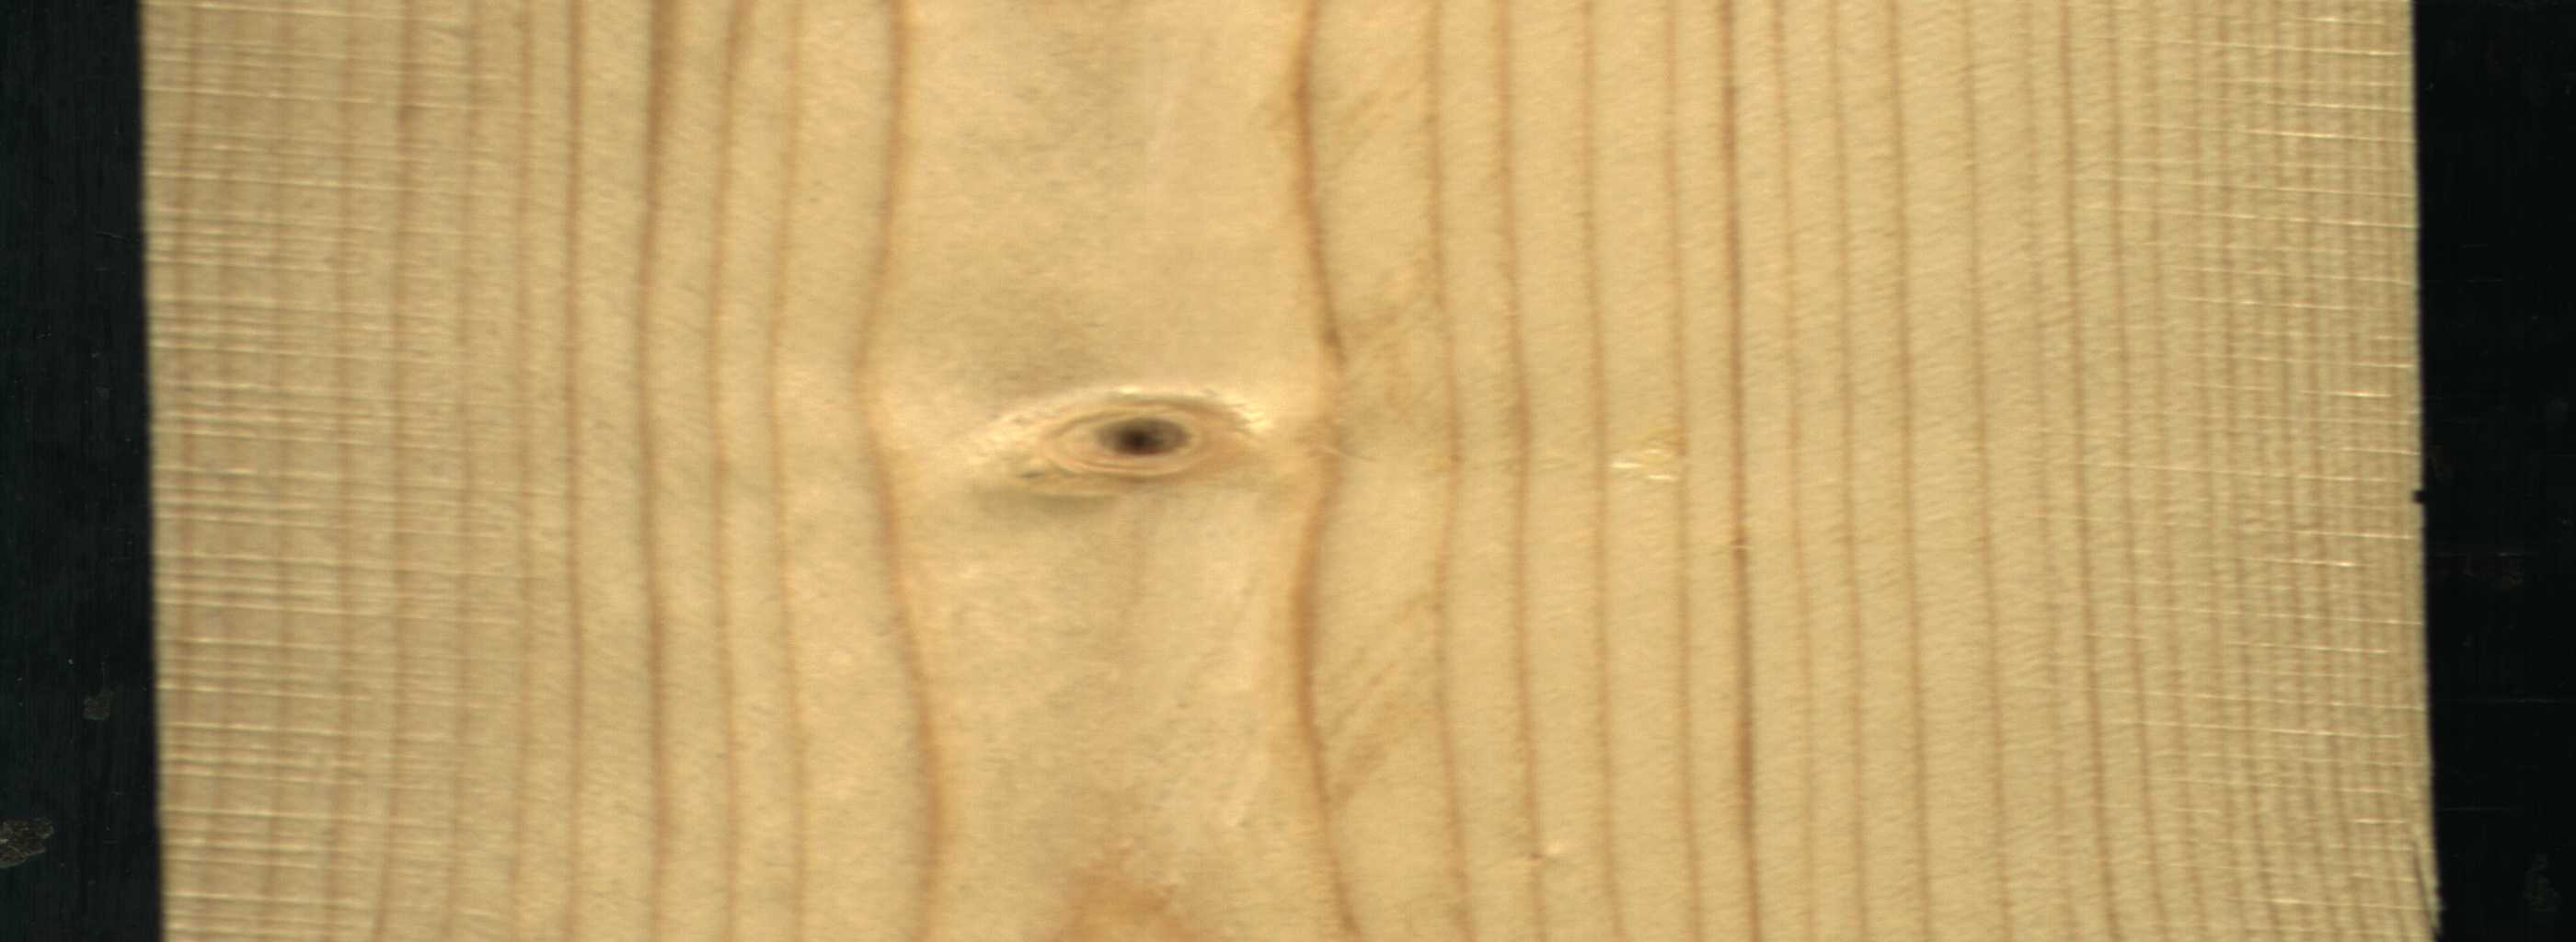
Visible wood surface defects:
Live_Knot